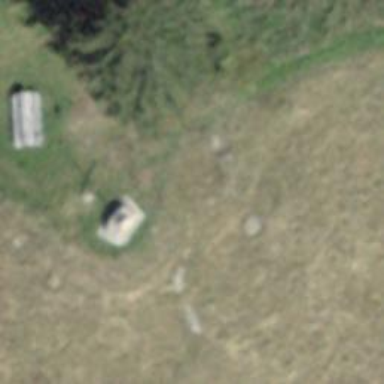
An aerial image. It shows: Wayside cross with historic significance.